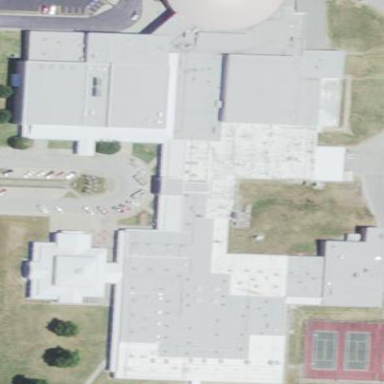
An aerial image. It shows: School building.